Field crop: maize
Growth stage: 2
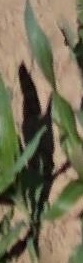
Species: maize